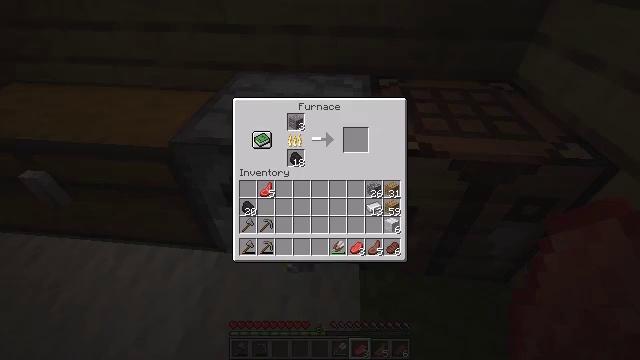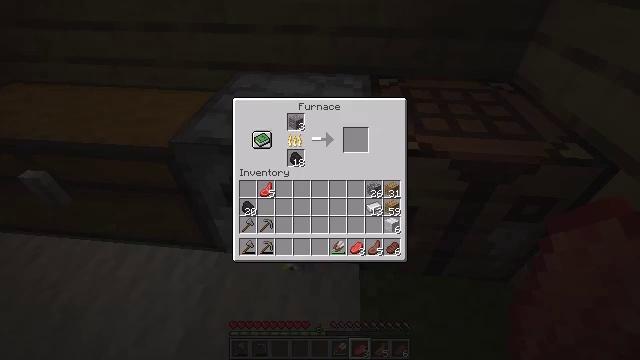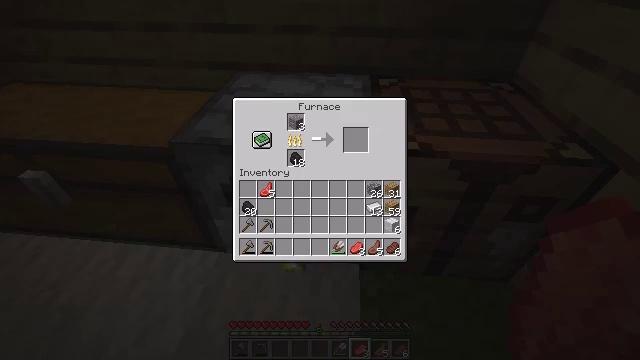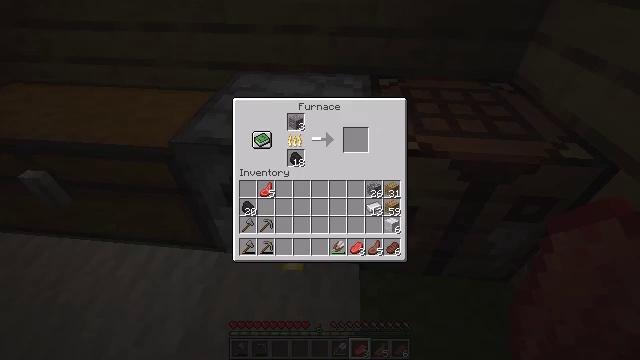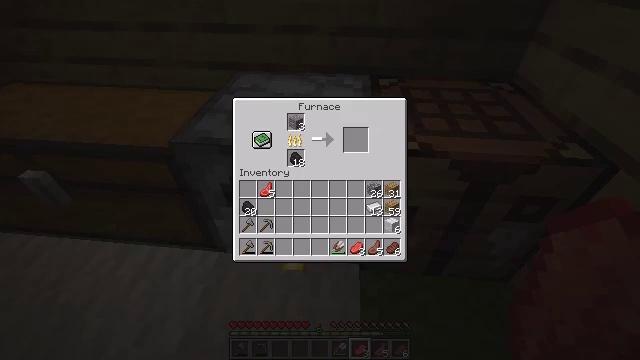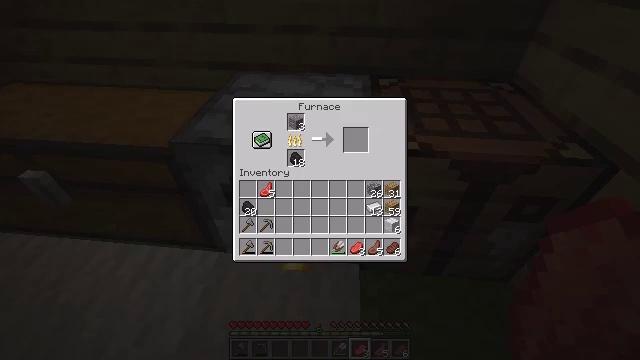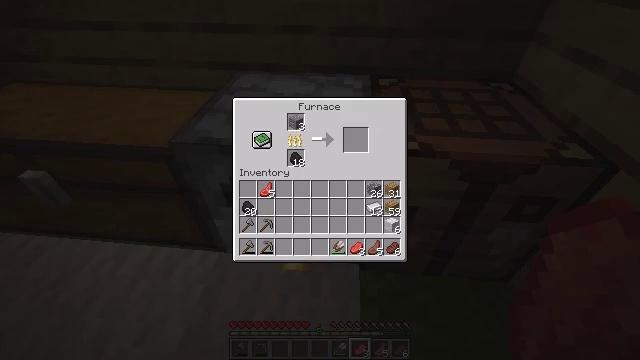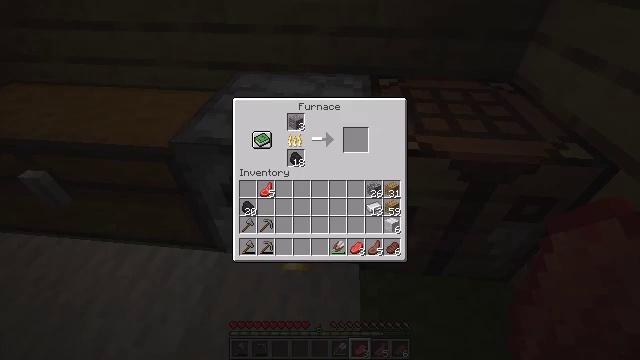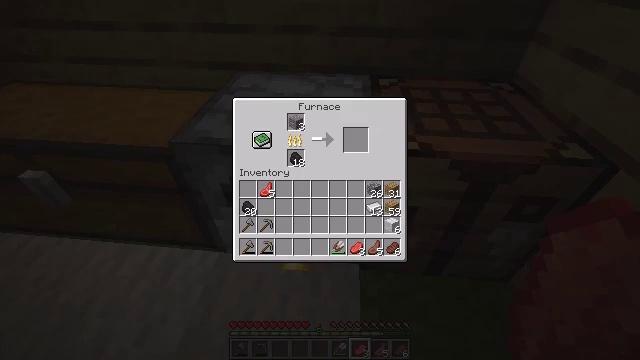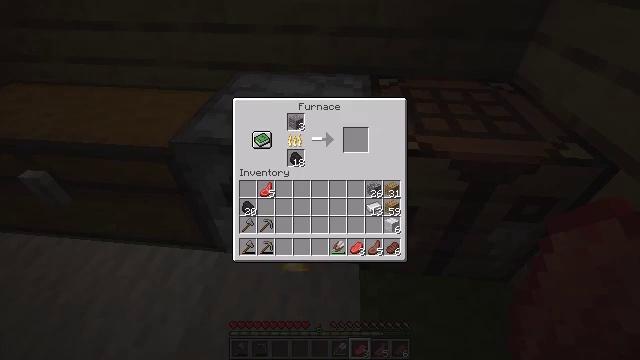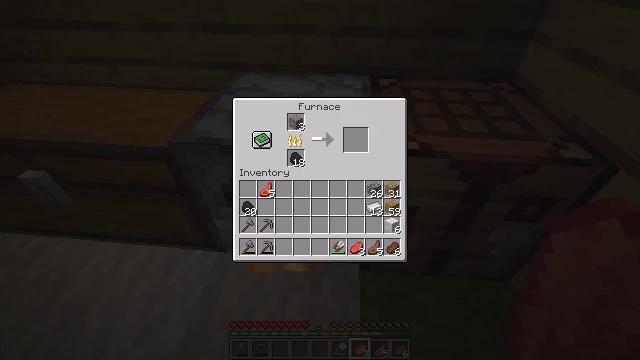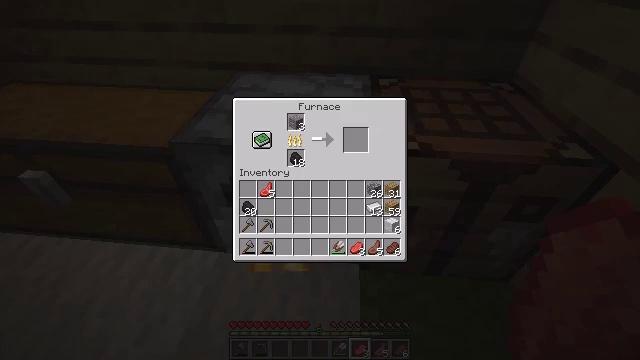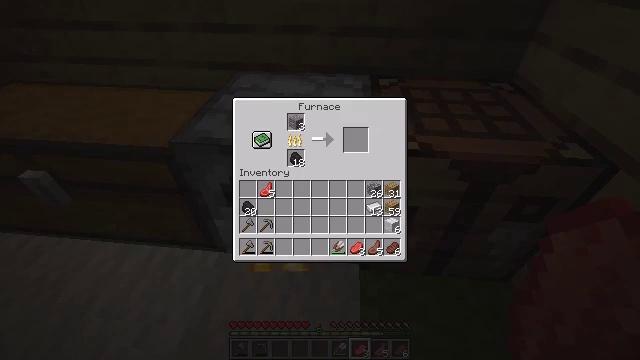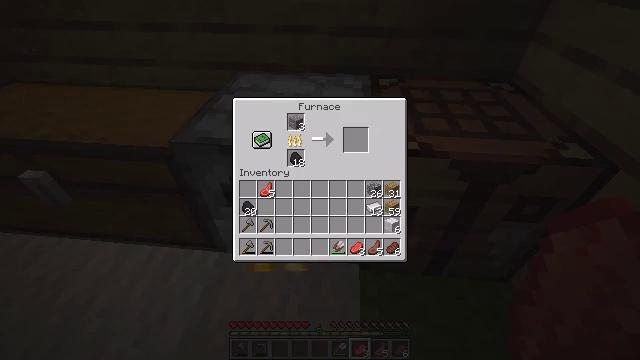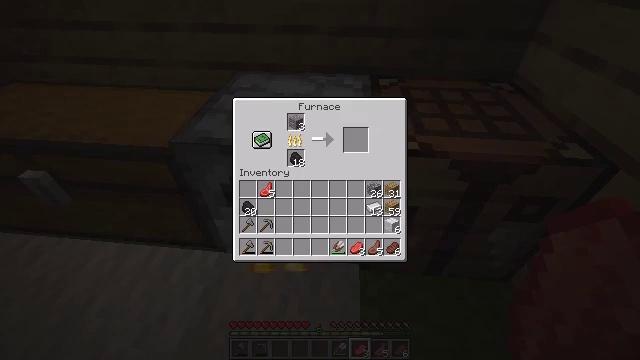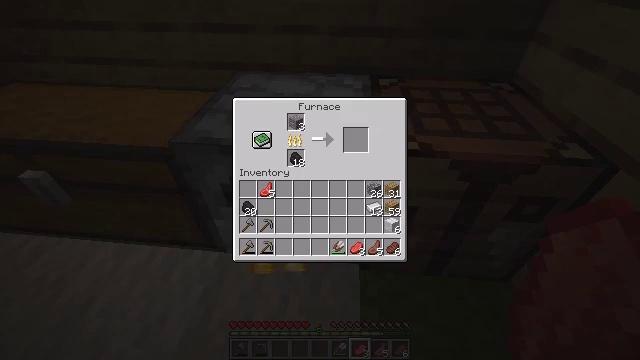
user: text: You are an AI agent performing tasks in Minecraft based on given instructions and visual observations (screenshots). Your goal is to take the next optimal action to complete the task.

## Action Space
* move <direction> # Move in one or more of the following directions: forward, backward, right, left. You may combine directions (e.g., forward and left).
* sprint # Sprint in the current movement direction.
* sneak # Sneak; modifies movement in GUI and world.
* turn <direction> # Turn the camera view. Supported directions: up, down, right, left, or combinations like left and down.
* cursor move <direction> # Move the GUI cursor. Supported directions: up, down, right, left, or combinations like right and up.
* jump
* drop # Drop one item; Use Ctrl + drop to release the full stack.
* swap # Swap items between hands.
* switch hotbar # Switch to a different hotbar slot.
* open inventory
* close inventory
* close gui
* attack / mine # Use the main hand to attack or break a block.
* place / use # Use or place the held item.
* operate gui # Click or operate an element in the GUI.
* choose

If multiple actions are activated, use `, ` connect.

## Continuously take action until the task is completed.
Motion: motion action
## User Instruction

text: Craft some white carpet with wool.
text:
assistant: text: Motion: sneak, open gui
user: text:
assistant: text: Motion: sneak, cursor move down
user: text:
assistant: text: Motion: sneak
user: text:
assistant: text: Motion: sneak
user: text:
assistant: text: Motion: sneak
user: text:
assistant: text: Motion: sneak
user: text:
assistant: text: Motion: sneak
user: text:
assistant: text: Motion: no_op
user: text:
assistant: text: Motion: no_op
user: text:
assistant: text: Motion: no_op
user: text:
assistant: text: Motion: no_op
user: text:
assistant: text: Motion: no_op
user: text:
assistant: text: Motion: no_op
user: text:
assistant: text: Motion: no_op
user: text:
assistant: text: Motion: no_op
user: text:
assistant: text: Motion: no_op
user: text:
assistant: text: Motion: no_op
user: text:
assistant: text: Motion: no_op
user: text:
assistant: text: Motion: no_op
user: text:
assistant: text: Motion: no_op
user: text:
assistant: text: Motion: no_op
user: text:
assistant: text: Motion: no_op
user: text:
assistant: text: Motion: no_op
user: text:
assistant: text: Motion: no_op
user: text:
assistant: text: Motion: no_op
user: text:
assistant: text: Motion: no_op
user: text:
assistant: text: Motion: no_op
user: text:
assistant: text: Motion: no_op
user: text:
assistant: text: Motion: no_op
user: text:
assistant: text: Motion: no_op